五年级 · 立体几何学
求出下面图形的体积。（单位： cm）

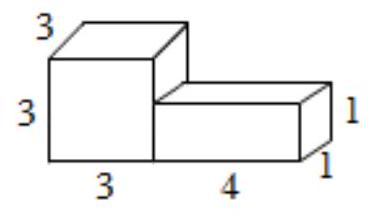
答案: 解$31 \mathrm{~cm}^{3}$

【分析】组合图形的体积 $=$ 正方体的体积 + 长方体的体积; 根据正方体的体积 $=$ 棱长 $\times$ 棱长 $\times$ 棱长, 长方体的体积 $=$ 长 $\times$ 宽 $\times$ 高, 代入数据计算即可。

【详解】 $3 \times 3 \times 3+4 \times 1 \times 1$

$=27+4$
$=31\left(\mathrm{~cm}^{3}\right)$

图形的体积是 $31 \mathrm{~cm}^{3}$ 。